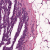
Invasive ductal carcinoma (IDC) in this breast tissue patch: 1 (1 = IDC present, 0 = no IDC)